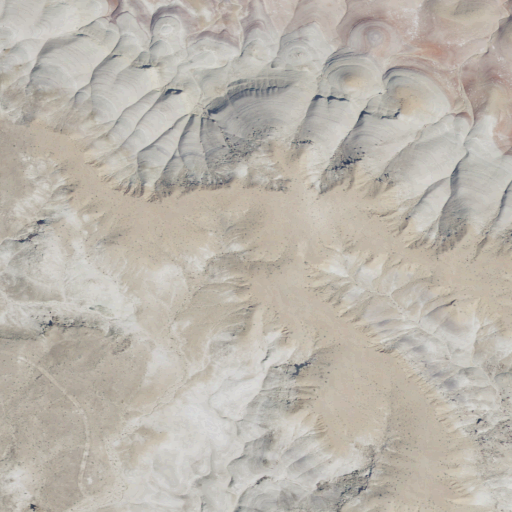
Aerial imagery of mountain in Utah named Little Wild Horse Mesa containing barren land and shrub